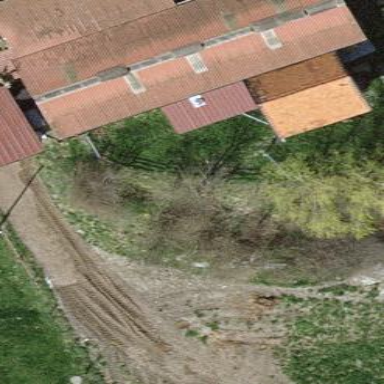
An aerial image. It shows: Farm building.